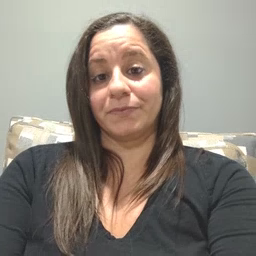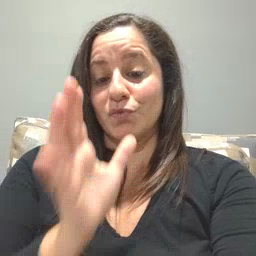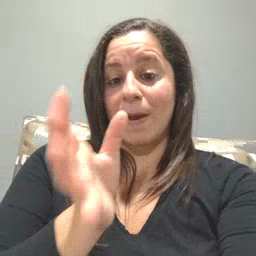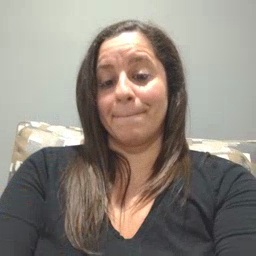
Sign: grandma